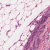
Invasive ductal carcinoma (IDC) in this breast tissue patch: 1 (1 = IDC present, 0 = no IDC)